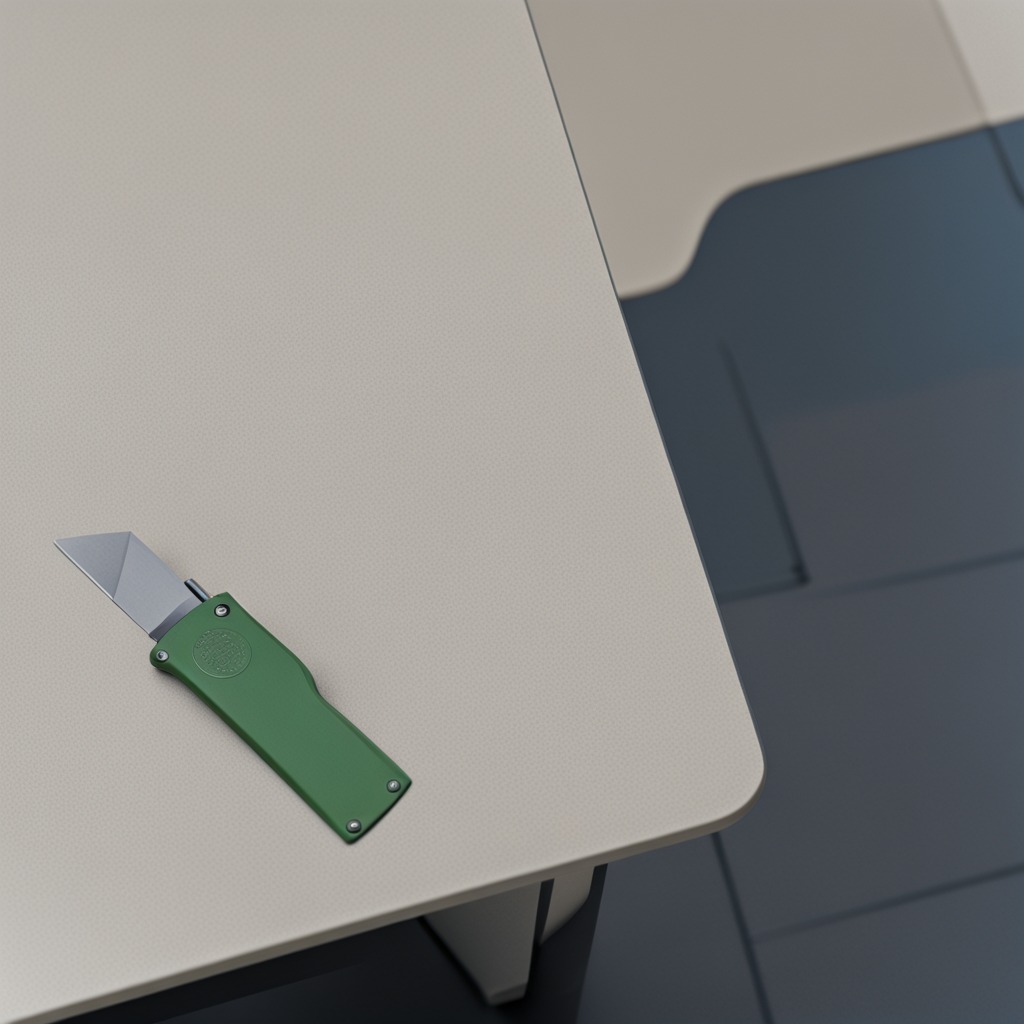
A utility knife is lying on the table.